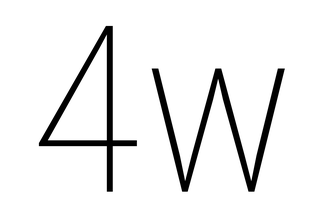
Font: Roboto_Condensed_Thin